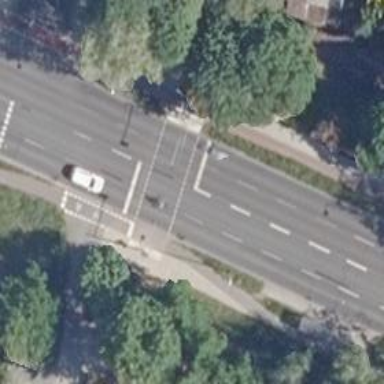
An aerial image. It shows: Asphalt footway with crossing controlled by traffic signals.